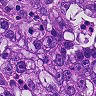
Metastatic tissue present: yes